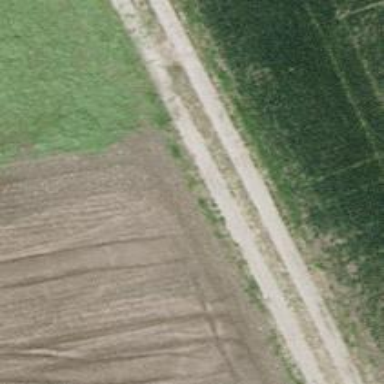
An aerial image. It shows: Track with grade 4 tracktype.